Question: I m pretty new to R and need some help with a problem reading txt-documents.
As an example... I have the following data in txt

'''
20150505 8:30:00 ABC 15 550
20150504 4:40:00 ABC 15 500
20150503 2:34:00 . 3494
20140912 19:25:00 DEF 20 200
'''
I need to read the data and separate it into different columns lets say A, B, C, D and E.
With the following code I get the warning that line 3 did not have 5 elements
'''
data <- read.table("data.txt", sep="", header=FALSE)
'''
The other option just creates one column:
'''
data <- read.table("data.txt", sep=" ", header=FALSE)
'''
With the next one I tried to fill the missing value in line 3, but got like 10 columns with most "NA" and data that should be in one column together, got separated:
'''
data <- read.table("data.txt", sep ="", fill=TRUE)
'''
Is there a another possibility to create the 5 needed columns, and the missing value just be a "NA"?
The real data I use has more than a million rows...
The main problem is, that I just don't find a way to read the data correctly.
Any help is appreciated! Thank you.
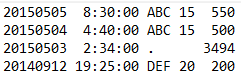
Answer: It worked with:
'''
data <- read.table("data.txt", sep="", fill = TRUE, header=FALSE)
'''
Now I got 5 columns and 4 rows. The empty value is filled with "NA".